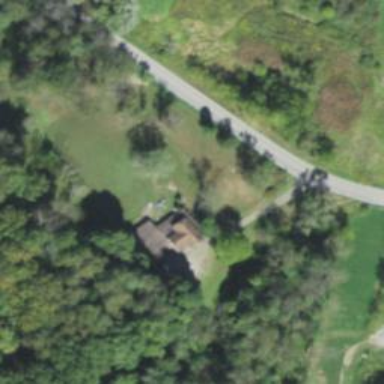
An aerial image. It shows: Driveway.